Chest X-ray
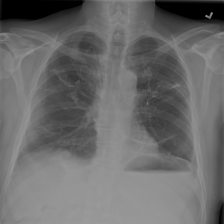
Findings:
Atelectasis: positive
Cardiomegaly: negative
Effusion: negative
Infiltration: negative
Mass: negative
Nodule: negative
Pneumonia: negative
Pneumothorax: negative
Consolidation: negative
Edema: negative
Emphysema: negative
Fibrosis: negative
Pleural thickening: negative
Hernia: negative